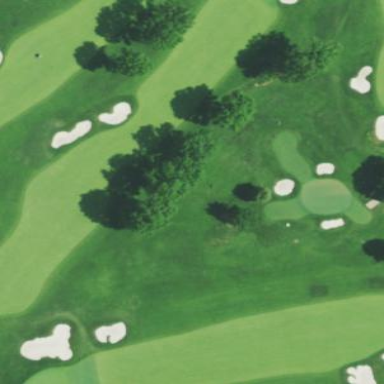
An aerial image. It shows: Golf fairway surrounded by grass.